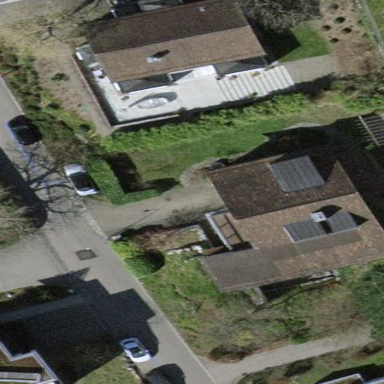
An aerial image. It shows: Building with gabled roof.